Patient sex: F
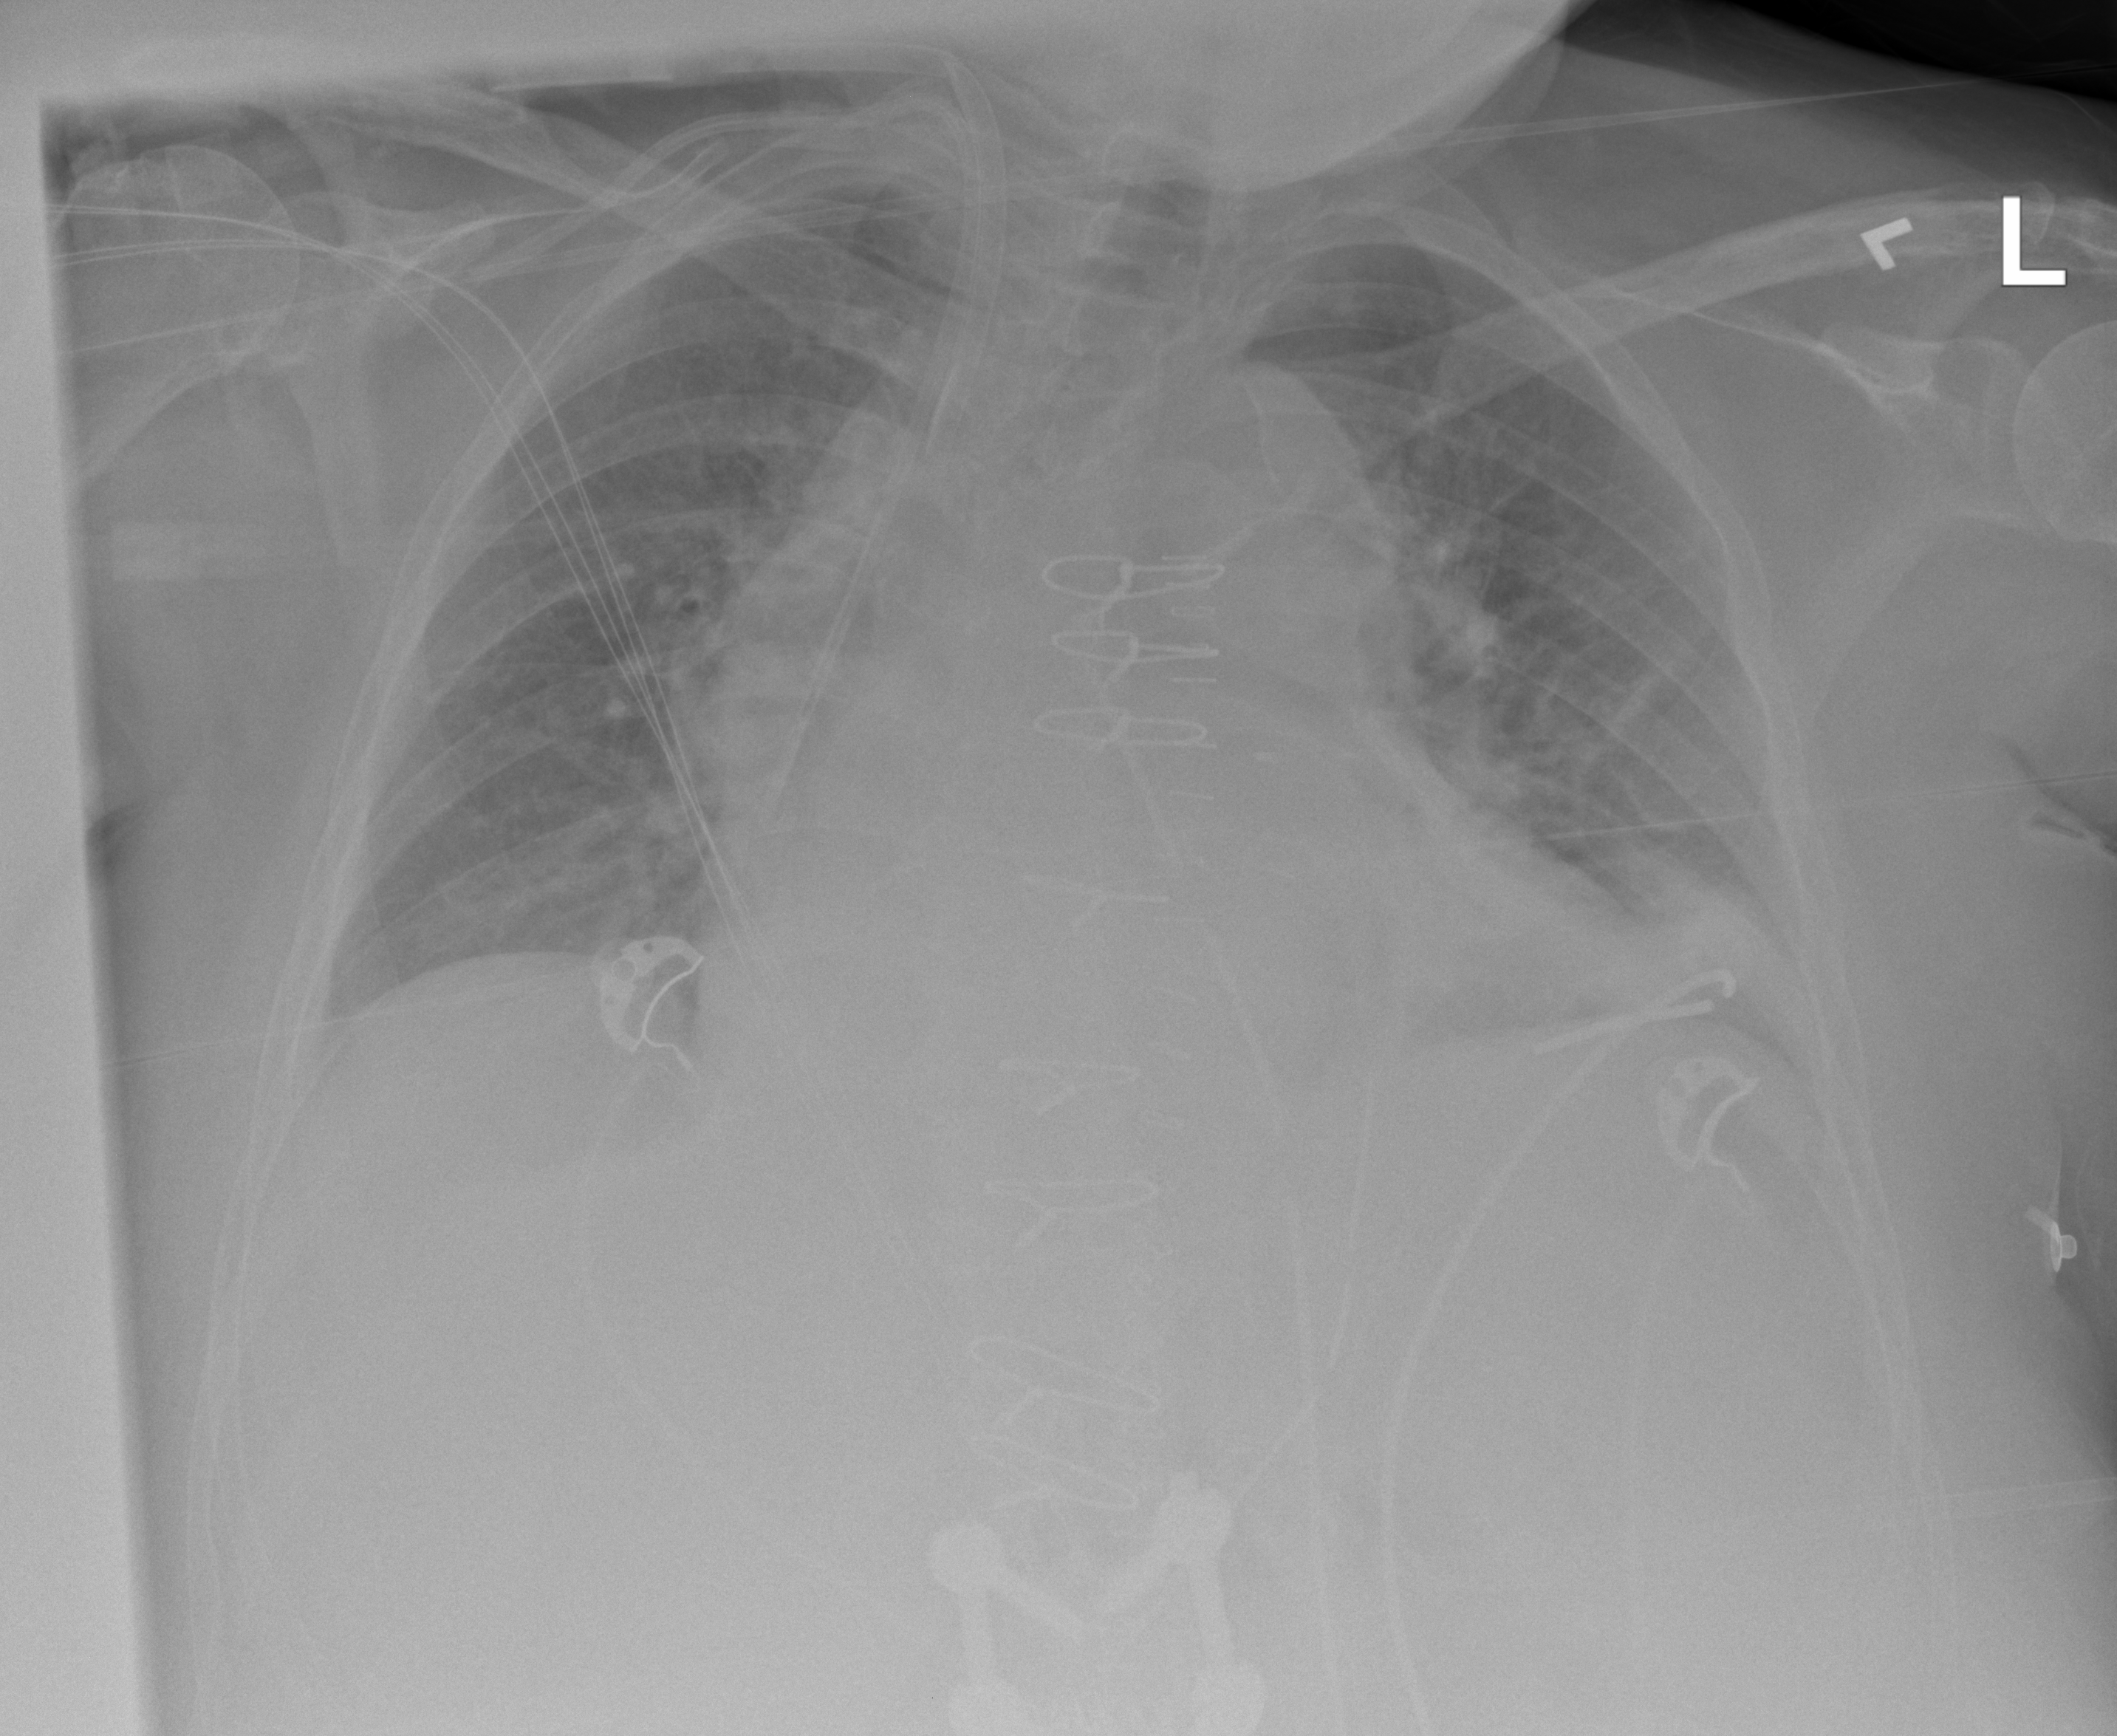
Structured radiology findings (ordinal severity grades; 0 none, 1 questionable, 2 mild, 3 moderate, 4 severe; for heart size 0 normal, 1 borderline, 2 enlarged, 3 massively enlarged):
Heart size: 2
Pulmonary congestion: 2
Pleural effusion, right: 0
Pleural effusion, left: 1
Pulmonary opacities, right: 1
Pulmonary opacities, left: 1
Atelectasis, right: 2
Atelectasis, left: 2